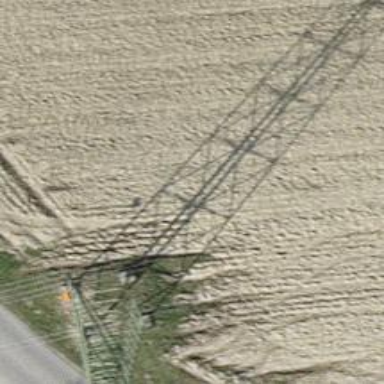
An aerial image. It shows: Pipeline marker.